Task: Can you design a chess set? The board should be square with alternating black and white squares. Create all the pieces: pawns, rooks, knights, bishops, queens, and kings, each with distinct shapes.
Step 3915:
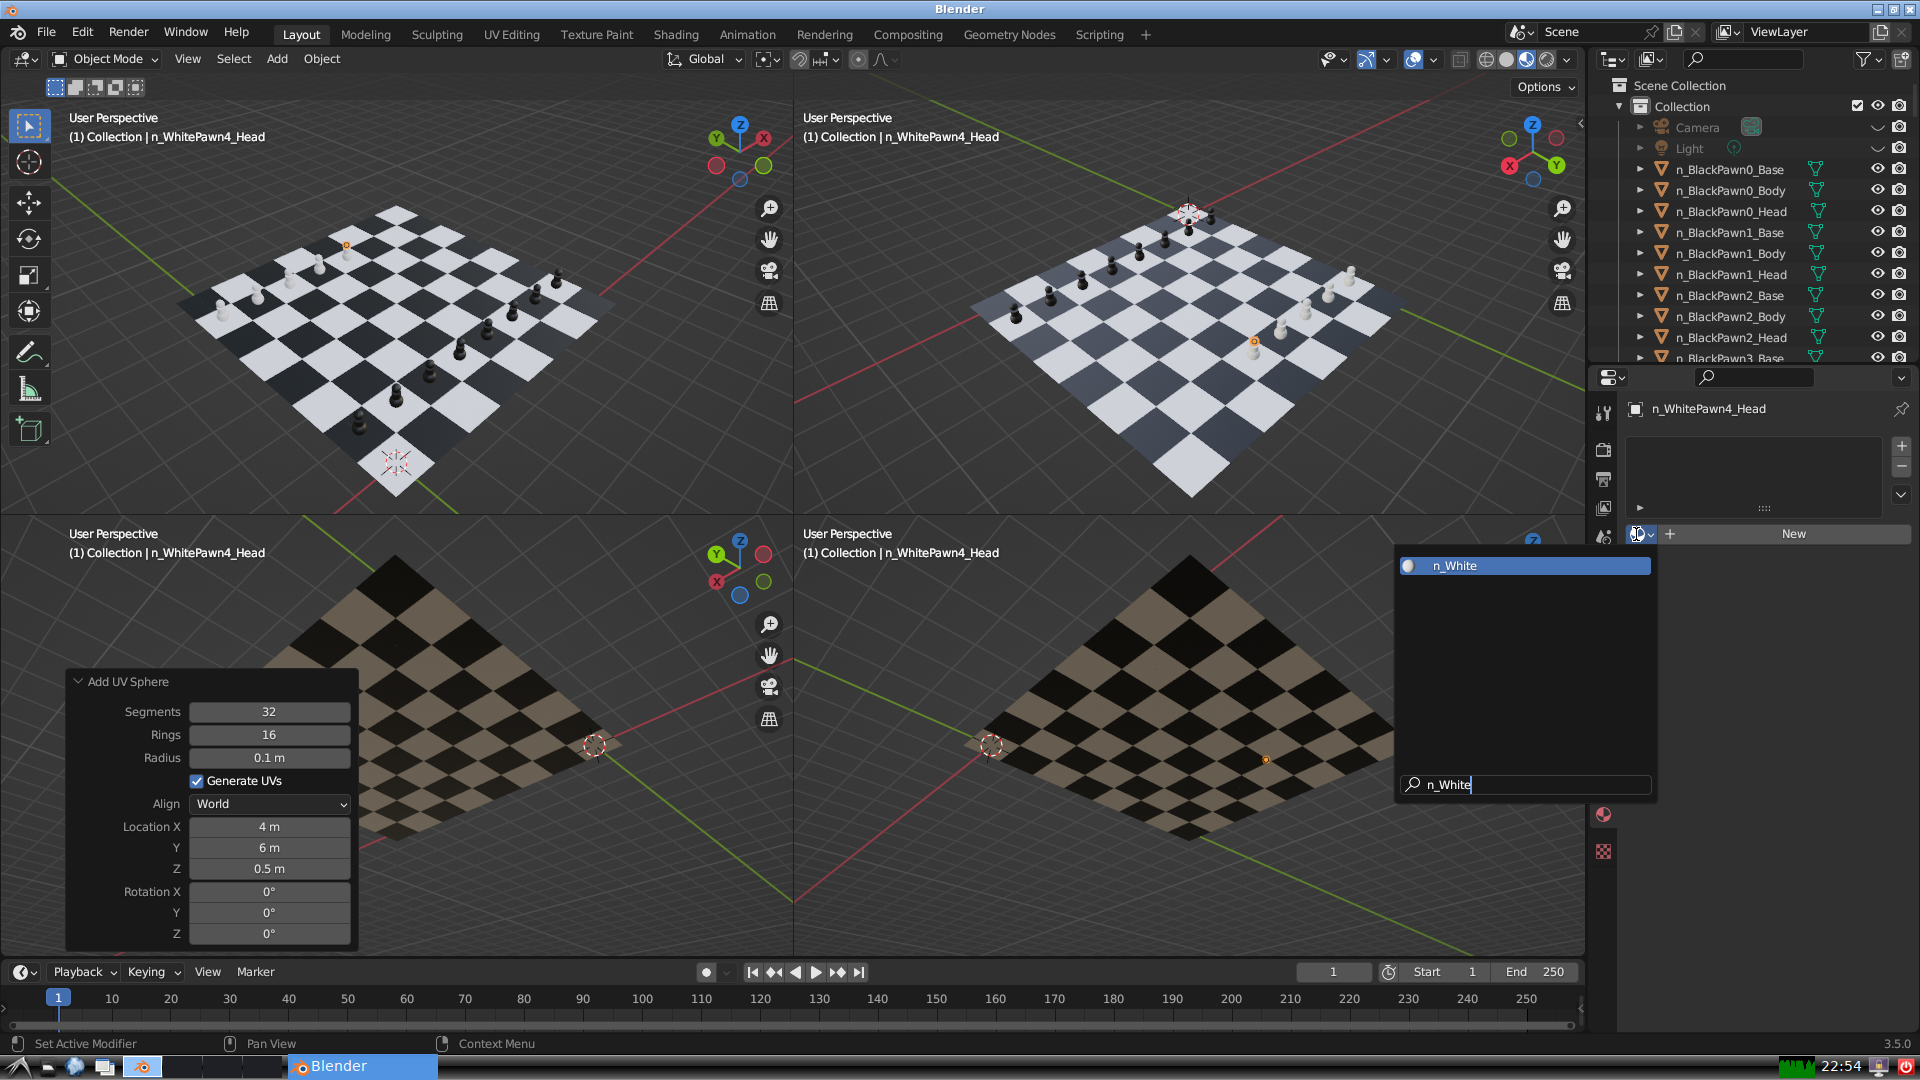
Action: {"key_press": ['Return']}